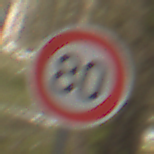
Verkehrszeichen: Geschwindigkeit80
Umgebung: Outdoor, Nature
Tageszeit: MorningAfternoon
Wetter: Overcast
Licht: Natural
Jahreszeit: Winter
Kontrast: LowContrast